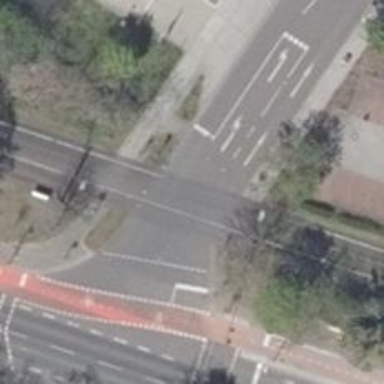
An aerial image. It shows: Tram level railway crossing with traffic signals.